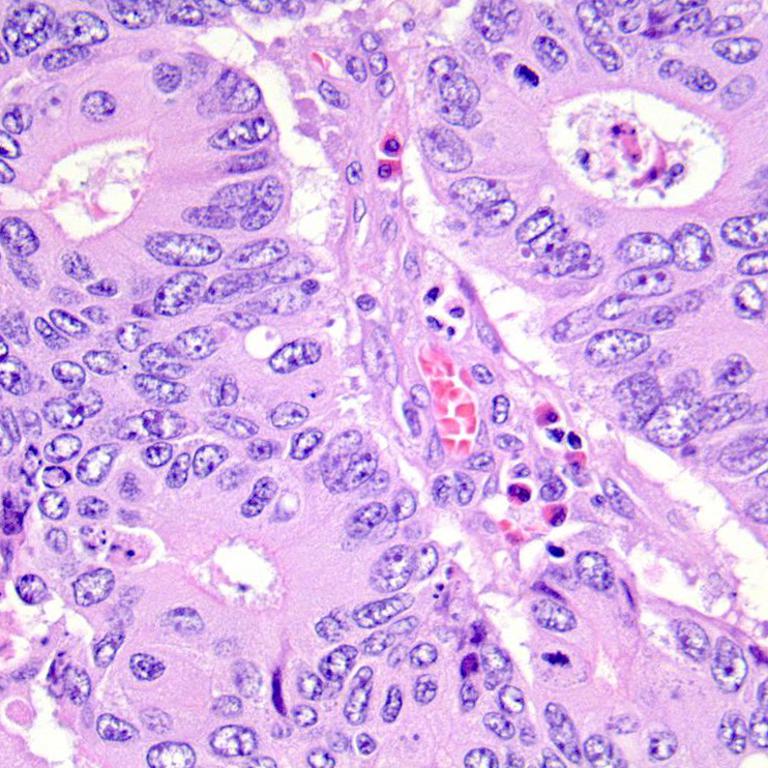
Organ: colon
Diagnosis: adenocarcinomas